Question: I think I have got something simple wrong here.
I am trying to pass the AppDelegate's managedObjectContext to two view controllers.
Just for this learning demo, the two ViewControllers are right next to each other. (In my real app, they will be far apart.)

This works:
'''
- (BOOL)application:(UIApplication *)application didFinishLaunchingWithOptions:(NSDictionary *)launchOptions
{
UINavigationController *navigationController = (UINavigationController *)self.window.rootViewController;
Page1ViewController * page1VC = [[navigationController viewControllers] objectAtIndex:0];
page1VC.managedObjectContext = self.managedObjectContext;
return YES;
}
'''
But when I add the second view controller - objectAtIndex:1, it doesn't:
'''
- (BOOL)application:(UIApplication *)application didFinishLaunchingWithOptions:(NSDictionary *)launchOptions
{
UINavigationController *navigationController = (UINavigationController *)self.window.rootViewController;
Page1ViewController * page1VC = [[navigationController viewControllers] objectAtIndex:0];
page1VC.managedObjectContext = self.managedObjectContext;
Page2ViewController *page2VC = [[navigationController viewControllers] objectAtIndex:1];
page2VC.managedObjectContext = self.managedObjectContext;
return YES;
}
'''
I get this error:
'''
*** Terminating app due to uncaught exception 'NSRangeException', reason: '*** -[__NSArrayI objectAtIndex:]: index 1 beyond bounds [0 .. 0]'
'''
I am sure it is close to being correct!? Would be grateful if someone could help.
(Btw, I will be using segues to pass managedObjectContext too!)
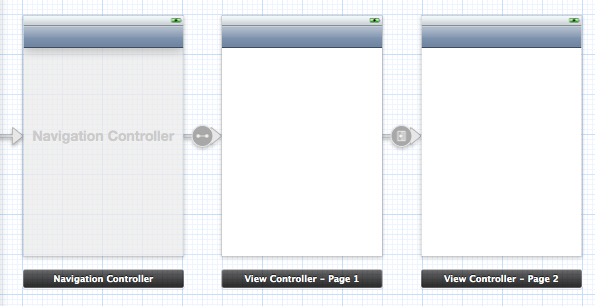
Answer: A navigation controller will not instantiate all of the view controllers in it's navigation tree when it gets instantiated; but instead only when they are actually about to come on screen. This is a very good thing for memory management.
As you mentioned, you can easily use the prepareForSegue to pass around an MOC.
An alternative solution that I have used extensively, is to create a helper class to manage MOC instances for you, which you can use from anywhere. It manages creating custom contexts, and also handles thread safety (never use an MOC on a thread which did not create it! You may run into this issue if you simply pass one MOC around freely)